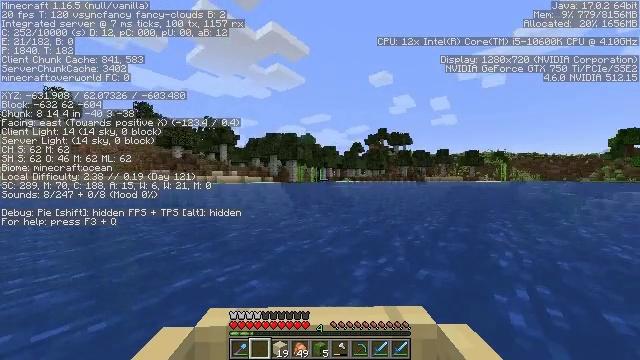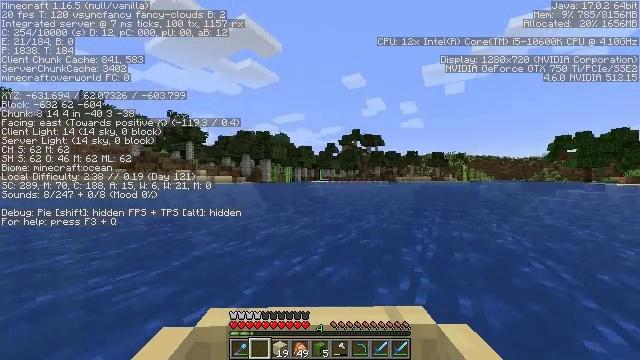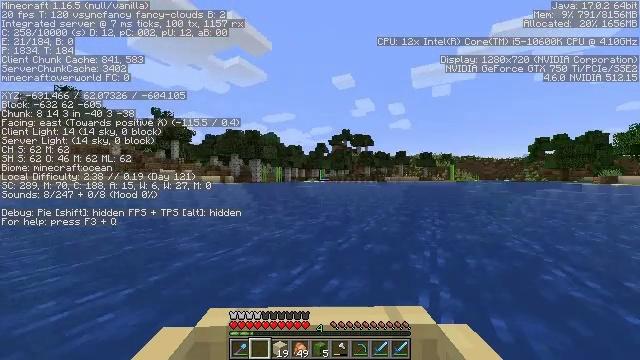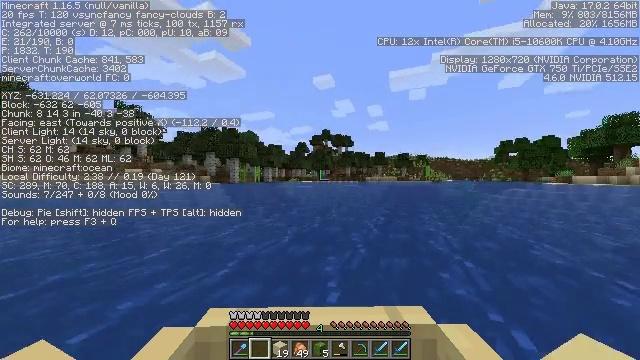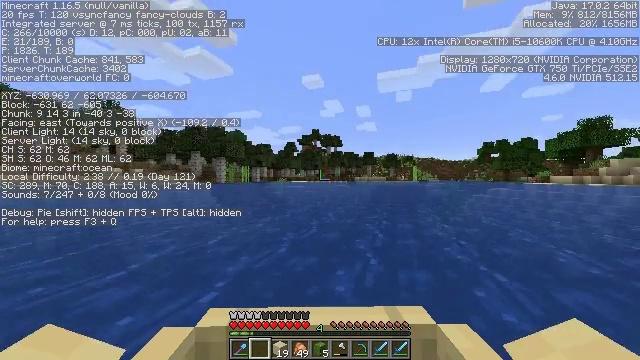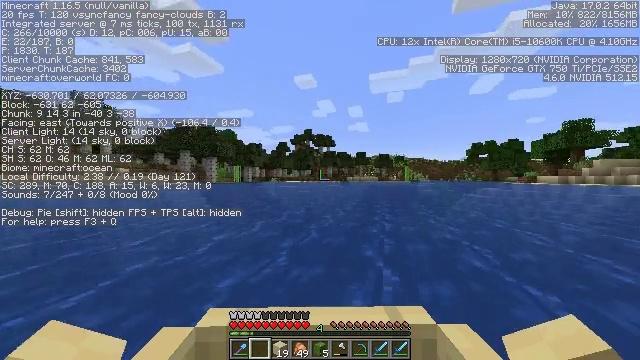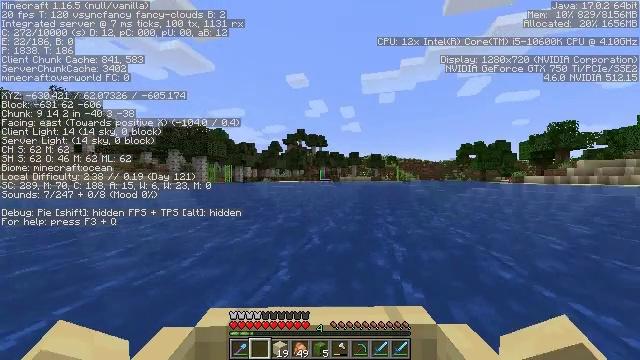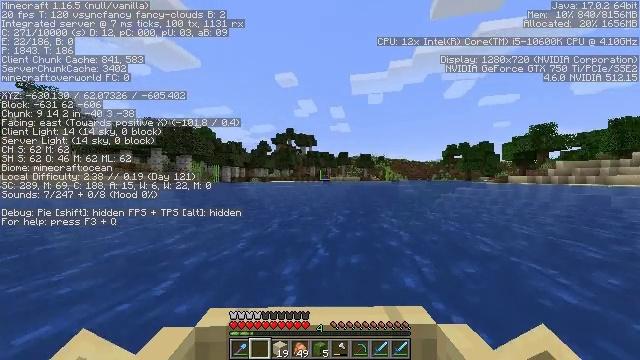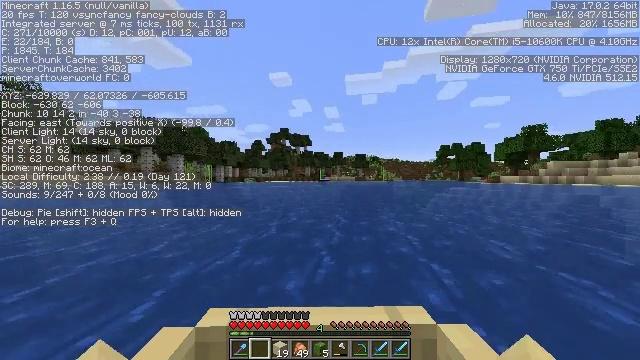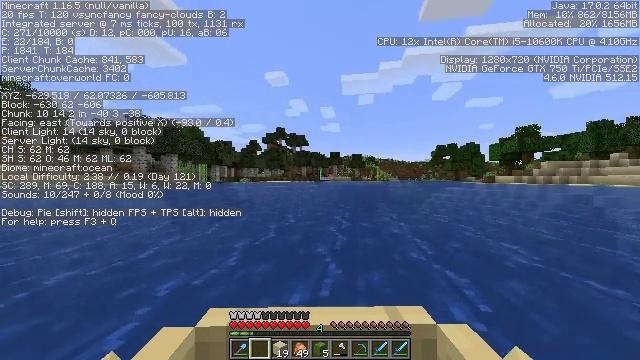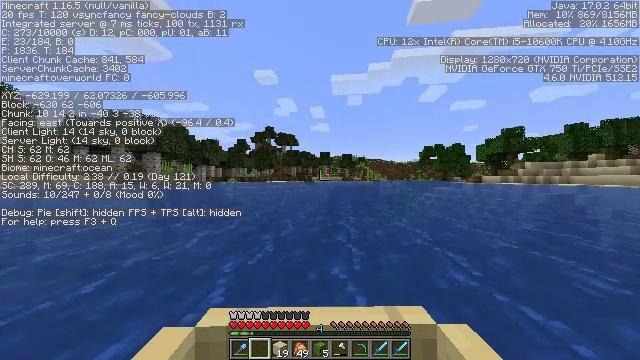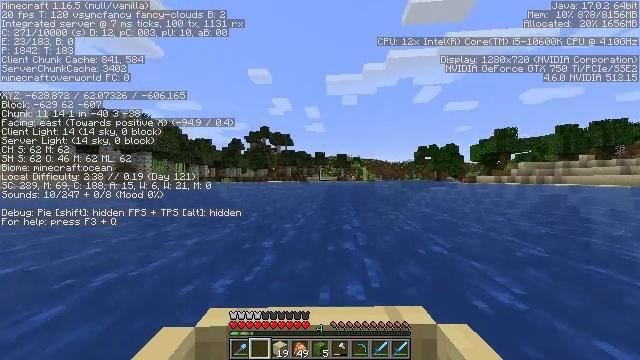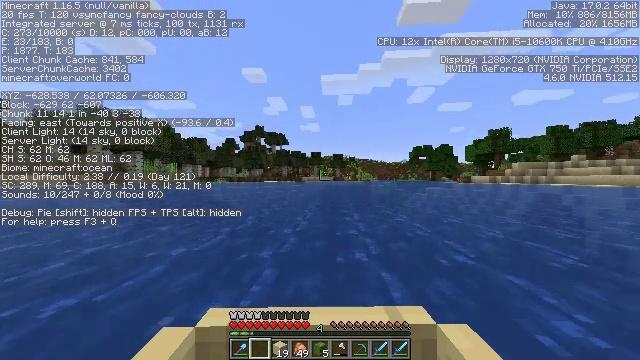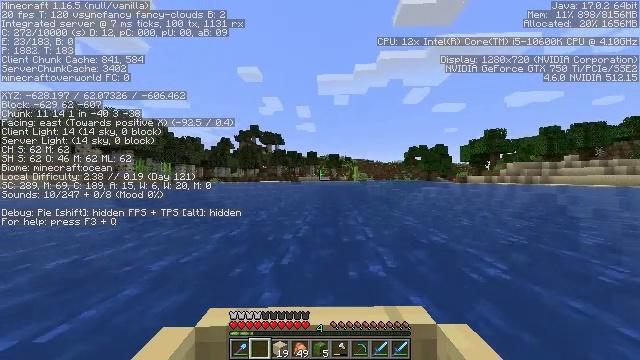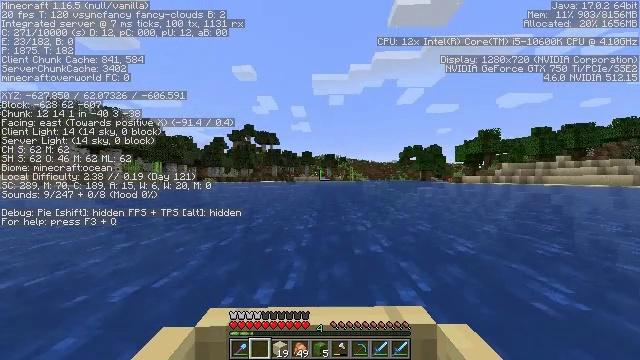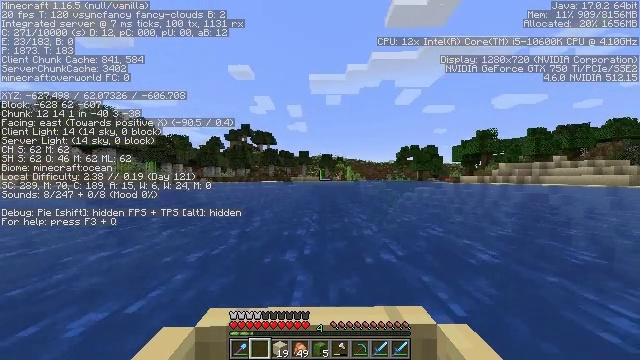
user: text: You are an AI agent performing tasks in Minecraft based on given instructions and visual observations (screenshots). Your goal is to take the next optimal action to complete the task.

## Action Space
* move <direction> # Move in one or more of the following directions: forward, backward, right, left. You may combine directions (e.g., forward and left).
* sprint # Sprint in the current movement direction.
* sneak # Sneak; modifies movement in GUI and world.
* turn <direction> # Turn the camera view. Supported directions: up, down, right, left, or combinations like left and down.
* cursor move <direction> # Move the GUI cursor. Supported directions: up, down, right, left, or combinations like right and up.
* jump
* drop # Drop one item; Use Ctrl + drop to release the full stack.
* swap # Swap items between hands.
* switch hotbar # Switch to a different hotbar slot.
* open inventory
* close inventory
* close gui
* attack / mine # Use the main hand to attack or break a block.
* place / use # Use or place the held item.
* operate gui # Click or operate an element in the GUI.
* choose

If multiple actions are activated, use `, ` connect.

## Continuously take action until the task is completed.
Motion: motion action
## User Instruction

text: Gather seagrass near the seafloor.
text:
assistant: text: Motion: move forward
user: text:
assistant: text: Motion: move forward
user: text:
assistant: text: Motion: move forward
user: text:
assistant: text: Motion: move forward
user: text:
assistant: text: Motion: move forward
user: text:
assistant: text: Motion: move forward
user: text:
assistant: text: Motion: move forward
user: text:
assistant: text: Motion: move forward
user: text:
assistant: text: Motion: move forward
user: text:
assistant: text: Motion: move forward
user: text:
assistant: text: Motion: move forward
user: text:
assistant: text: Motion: move forward
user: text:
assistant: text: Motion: move forward
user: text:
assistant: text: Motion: move forward
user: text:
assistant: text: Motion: move forward
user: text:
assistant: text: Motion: move forward
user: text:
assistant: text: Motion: move forward
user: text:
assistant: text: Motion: move forward
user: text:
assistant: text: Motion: move forward
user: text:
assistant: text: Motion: move forward
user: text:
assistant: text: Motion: move forward
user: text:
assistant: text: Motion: move forward
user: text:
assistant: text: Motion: move forward
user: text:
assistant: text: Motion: move forward
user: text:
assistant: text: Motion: move forward
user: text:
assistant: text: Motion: move forward
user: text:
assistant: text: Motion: move forward
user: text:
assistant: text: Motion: move forward
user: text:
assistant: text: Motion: move forward
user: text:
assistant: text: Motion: move forward